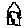
Label: house